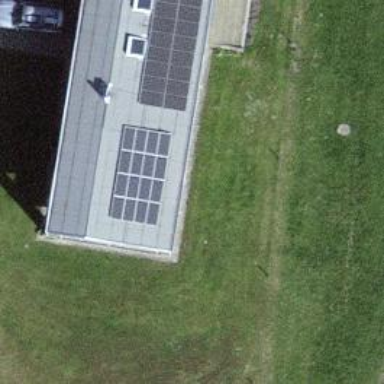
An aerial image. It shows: Solar power generator.